Question: How to calculate the sum of a column by a date column?
I have 'id' column and 'call_time' column. I want to get the sum of 'id' column based on 'call_time'.
This is my sample table

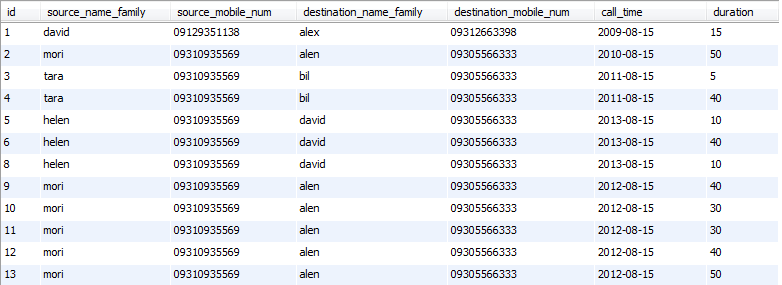
Answer: You can use 'SUM()' function on required column with 'GROUP BY' clause
'''
SELECT SUM(id) FROM your_table GROUP BY call_time
'''